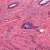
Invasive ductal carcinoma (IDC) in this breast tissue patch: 1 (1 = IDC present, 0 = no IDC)